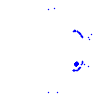
Particle: electron